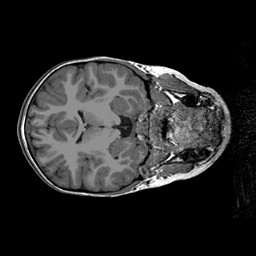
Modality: T1w
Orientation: axial
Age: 9
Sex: male
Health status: ill